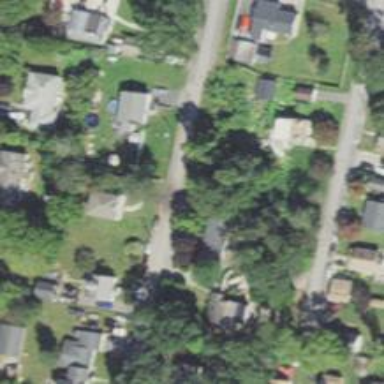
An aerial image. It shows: Residential driveway used as service road.